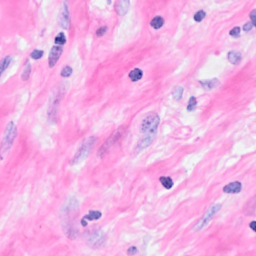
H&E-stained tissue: Breast